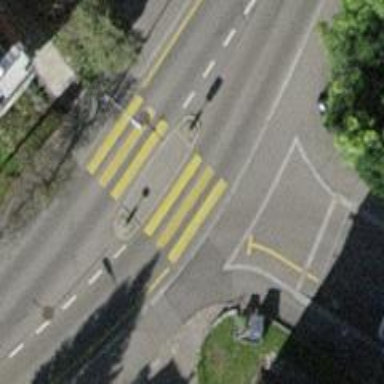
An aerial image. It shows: Kerb serving as barrier.